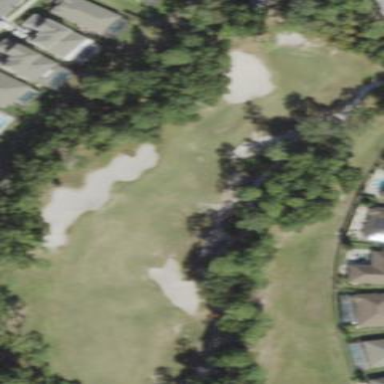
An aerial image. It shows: Grassy area designated as golf fairway.